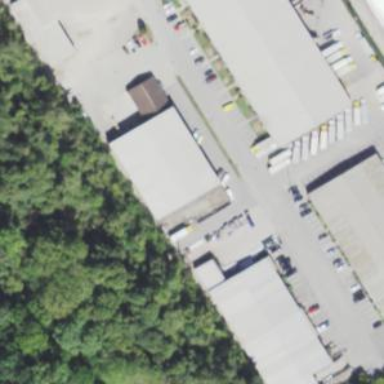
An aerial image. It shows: Commercial building.